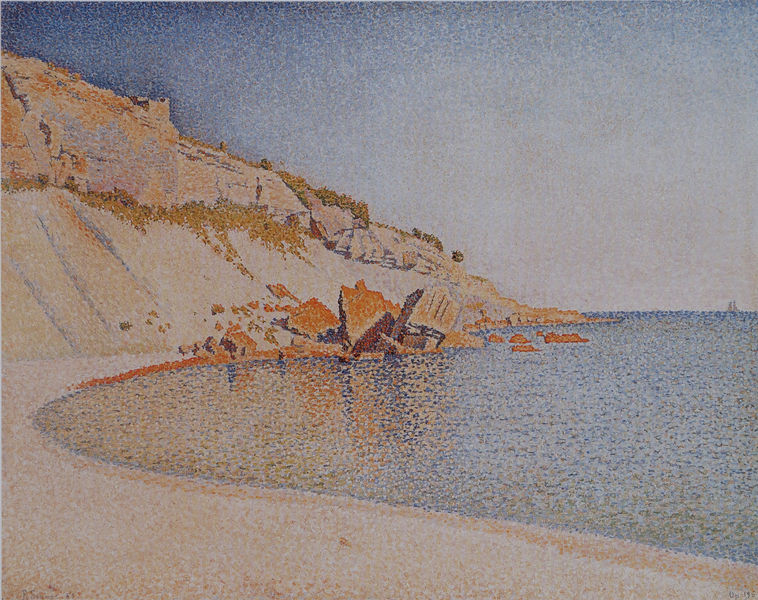
Titel: Cassis. Cap Lombard. Opus 196, Cassis. Kap Lombard. Opus 196
Künstler: Paul Signac
Standort: La Haye
Institution: Gemeentemuseum
Schlagwörter: berg, blau, felsen, gemälde, gestein, himmel, meer, schatten, wasser, weiß, bäume, impressionismus, landschaft, ocker, sand, see, ufer, braun, bunt, grau, hell, orange, gras, haus, rot, beige, blass, stein, steine, öl, erde, ferne, horizont, hügel, spiegelung, büsche, gebüsch, gewässer, hütte, sonne, insel, pflanze, pflanzen, anhöhe, boot, turm, himmelblau, küste, ruhig, schiff, segel, segelboot, sommer, strand, ruhe, pointilismus, segelschiff, abhang, steinig, berge, berghang, fels, gebirge, hang, klippen, mauer, lila, violett, vegetation, geröll, steil, rand, schutt, böschung, brandung, trümmer, striche, bucht, klippe, ozean, steilküste, punkte, ruine, burg, paul, ruinen, zunge, schräge, felsbrocken, seurat, signac, brocken, tropfen, getupft, golf, mittelmeer, kapern, pointillismus, angeschwemmt, formation, inselchen, kliff, pointilismuss, pontillismus, auflösung, piktoralismus, felsbrocen, nucht, npunkt